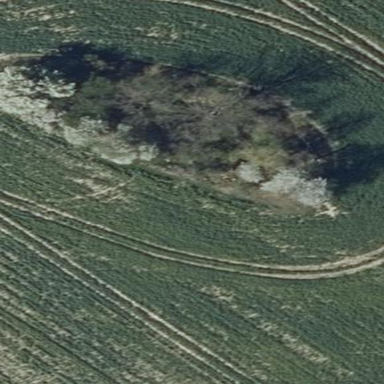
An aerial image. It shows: Woodland consisting of broadleaved trees.